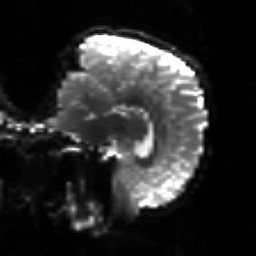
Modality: sbref
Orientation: sagittal
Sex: male
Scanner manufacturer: siemens
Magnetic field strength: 3 T
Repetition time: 5 s
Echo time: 0.071 s